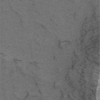
Label: not_dusty